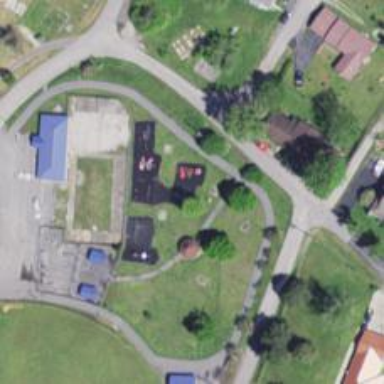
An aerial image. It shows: Playground with roundabout.